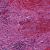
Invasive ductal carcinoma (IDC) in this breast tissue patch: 0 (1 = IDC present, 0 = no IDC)